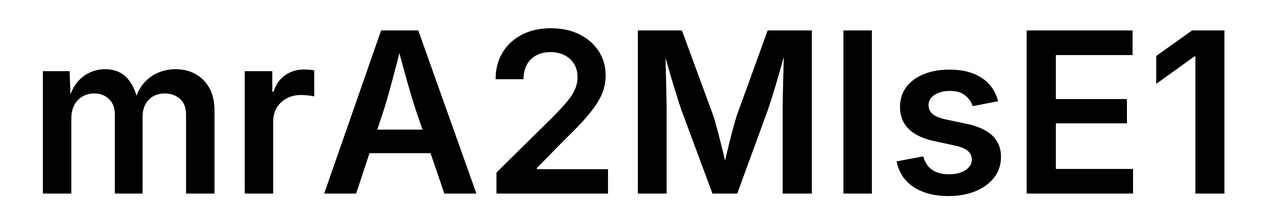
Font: Inter_SemiBold